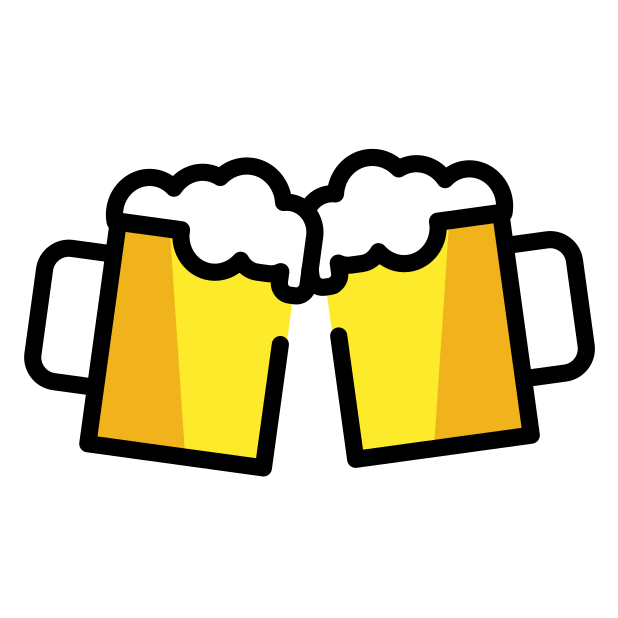
Emoji: 🍻
Name: clinking beer mugs
Unicode: 0x1f37b